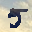
Label: 5